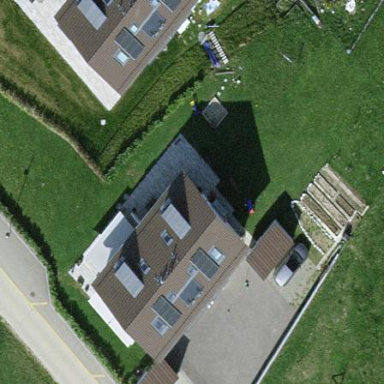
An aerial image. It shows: Gabled roofed house.